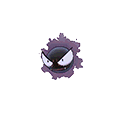
Pok\u00e9mon: gastly